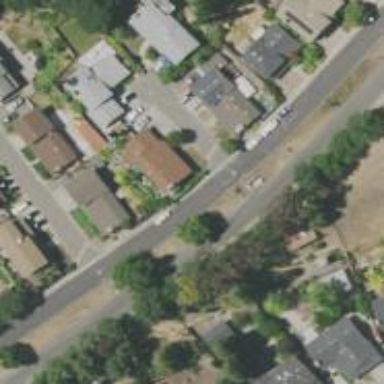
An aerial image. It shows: Shared driveway designated as service road.